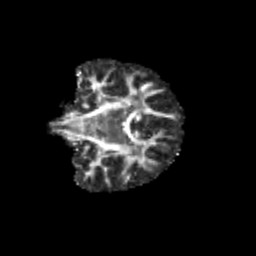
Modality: FA
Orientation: coronal
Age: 13
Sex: female
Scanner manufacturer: siemens
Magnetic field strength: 3 T
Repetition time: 3.8 s
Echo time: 0.07 s